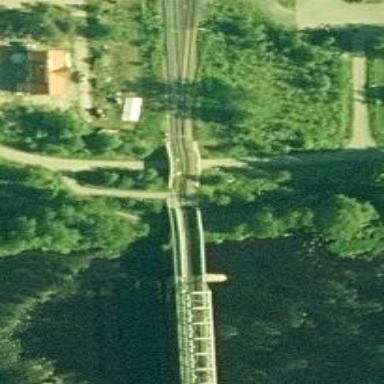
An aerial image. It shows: Bridge with continuous railway tracks that are electrified through contact line.